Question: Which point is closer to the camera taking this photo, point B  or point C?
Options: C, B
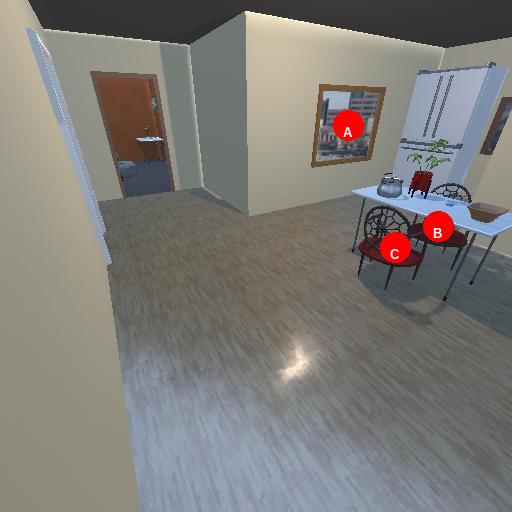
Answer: C